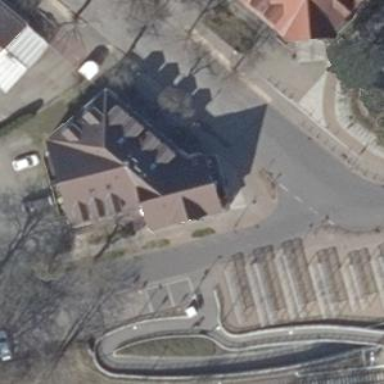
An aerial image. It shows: Building with gabled roof covered in yellow roof tiles.